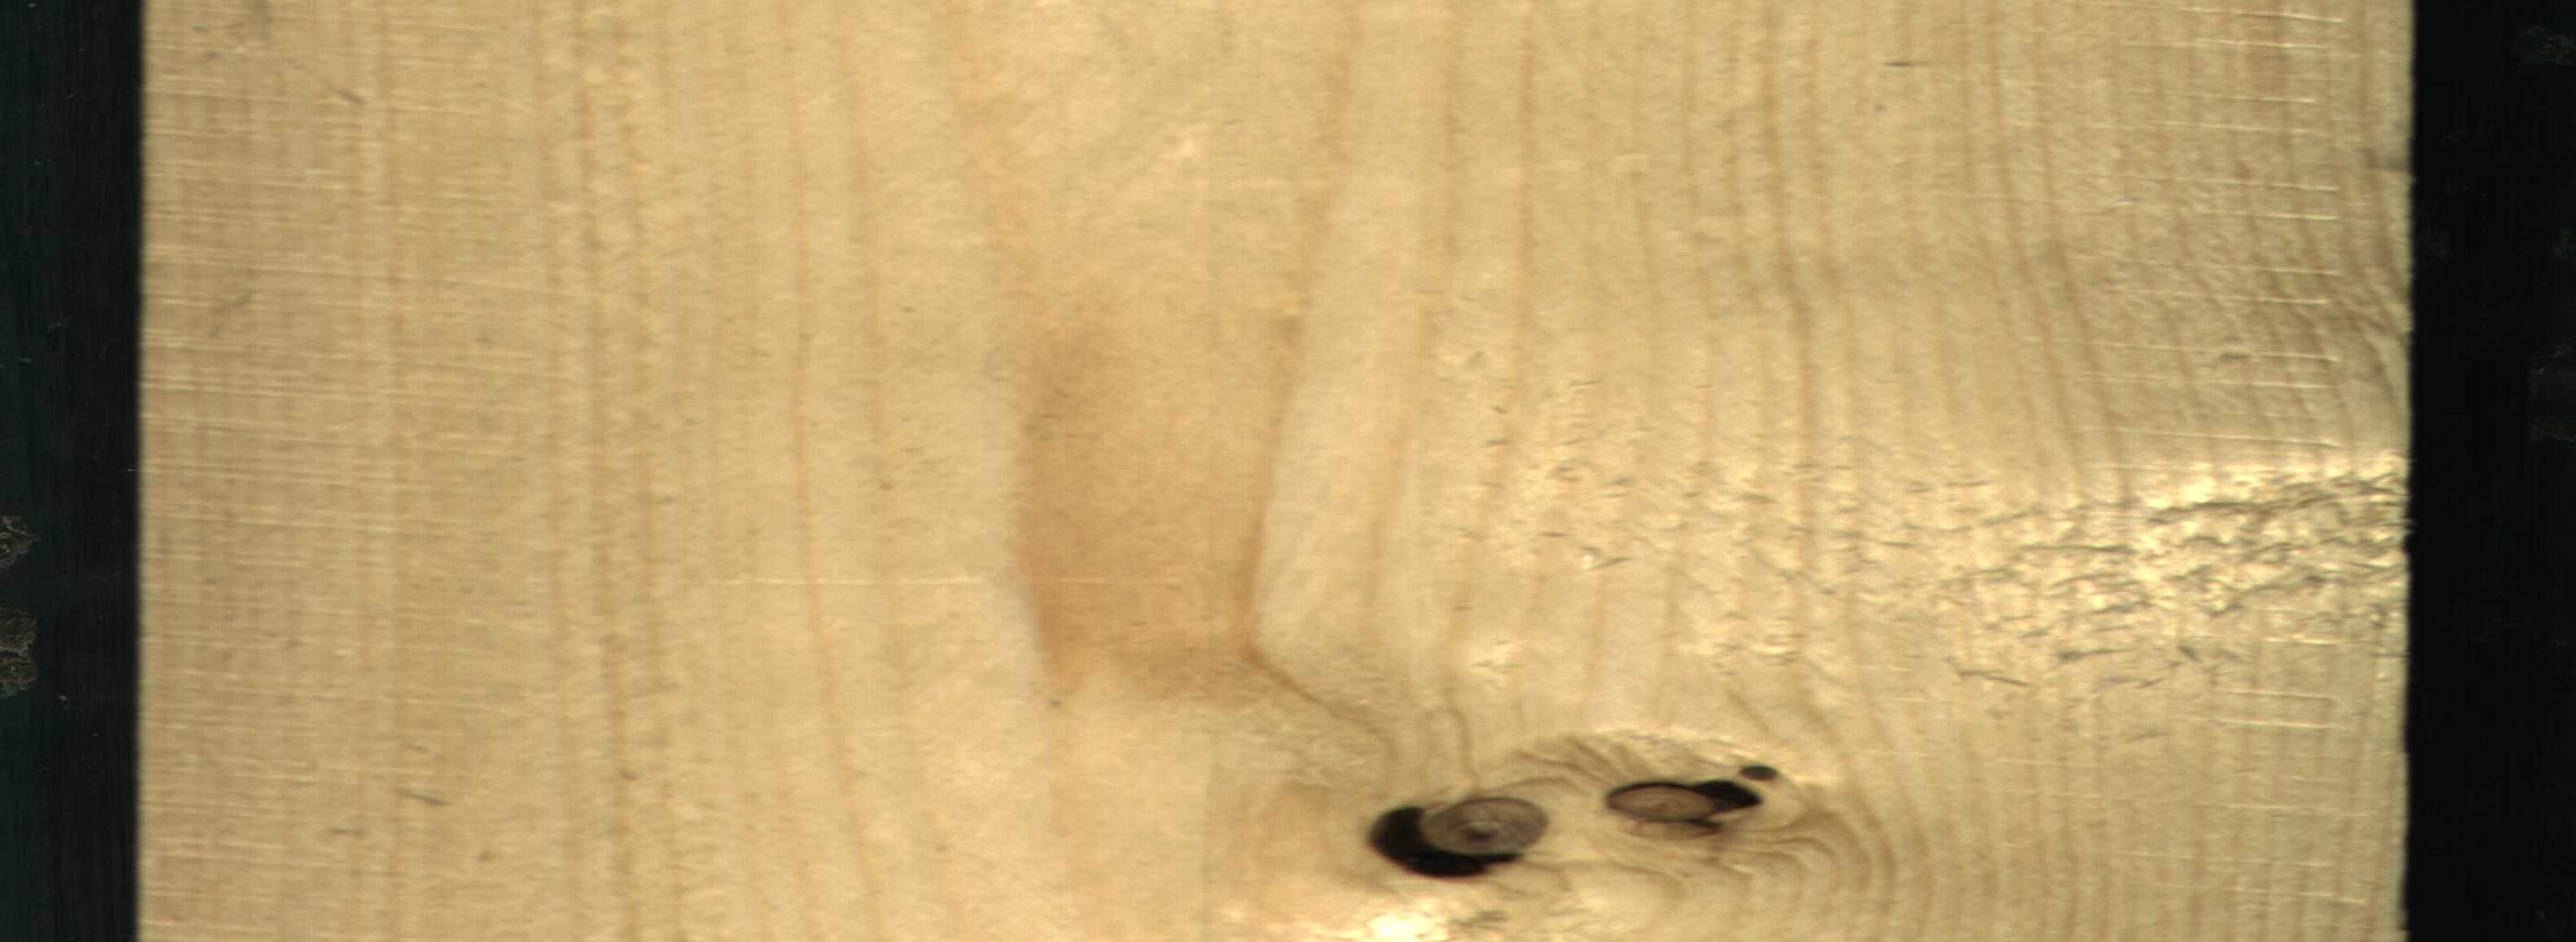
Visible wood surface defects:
Dead_Knot
Dead_Knot